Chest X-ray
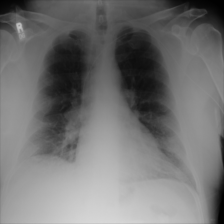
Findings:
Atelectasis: negative
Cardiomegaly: negative
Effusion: negative
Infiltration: negative
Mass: negative
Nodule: negative
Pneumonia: negative
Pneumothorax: negative
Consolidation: negative
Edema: negative
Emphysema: negative
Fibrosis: negative
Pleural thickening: negative
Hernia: negative